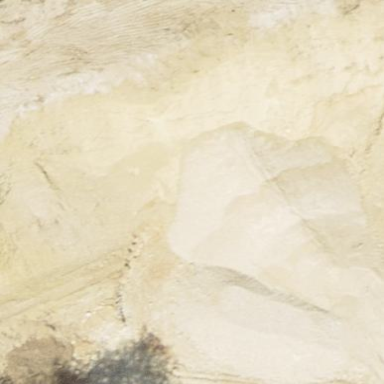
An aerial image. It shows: Quarry area.